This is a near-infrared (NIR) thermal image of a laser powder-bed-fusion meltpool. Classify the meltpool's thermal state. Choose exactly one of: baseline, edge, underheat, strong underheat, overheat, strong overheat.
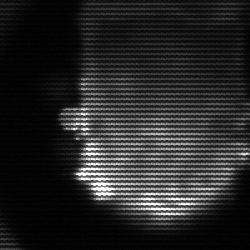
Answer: baseline